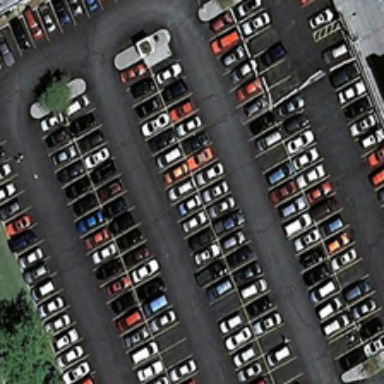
Many cars are parked in a large parking lot with several sparse green trees .